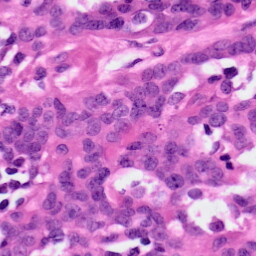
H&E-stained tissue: Ovarian